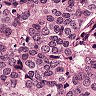
Metastatic tissue present: yes